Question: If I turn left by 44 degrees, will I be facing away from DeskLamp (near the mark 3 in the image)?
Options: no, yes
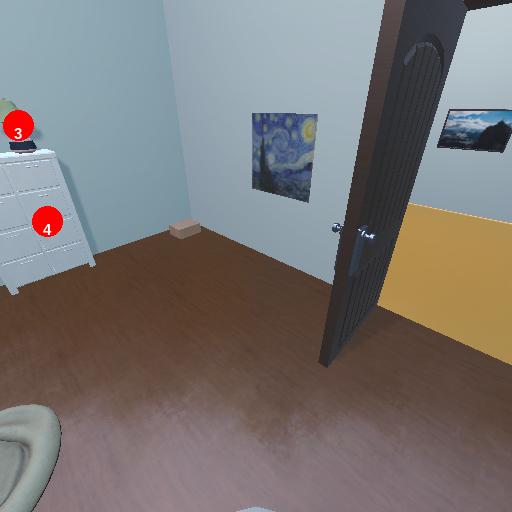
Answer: no